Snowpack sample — Buffalo Mountain, Silverthorne, Colorado, USA (2/22/26, 2:02 PM MST)
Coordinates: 39.622, -106.113
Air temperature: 33 °F
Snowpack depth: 63 cm
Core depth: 50 cm
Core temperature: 28.4 °F
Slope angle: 11°, slope face: 116°
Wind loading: low
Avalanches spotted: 0
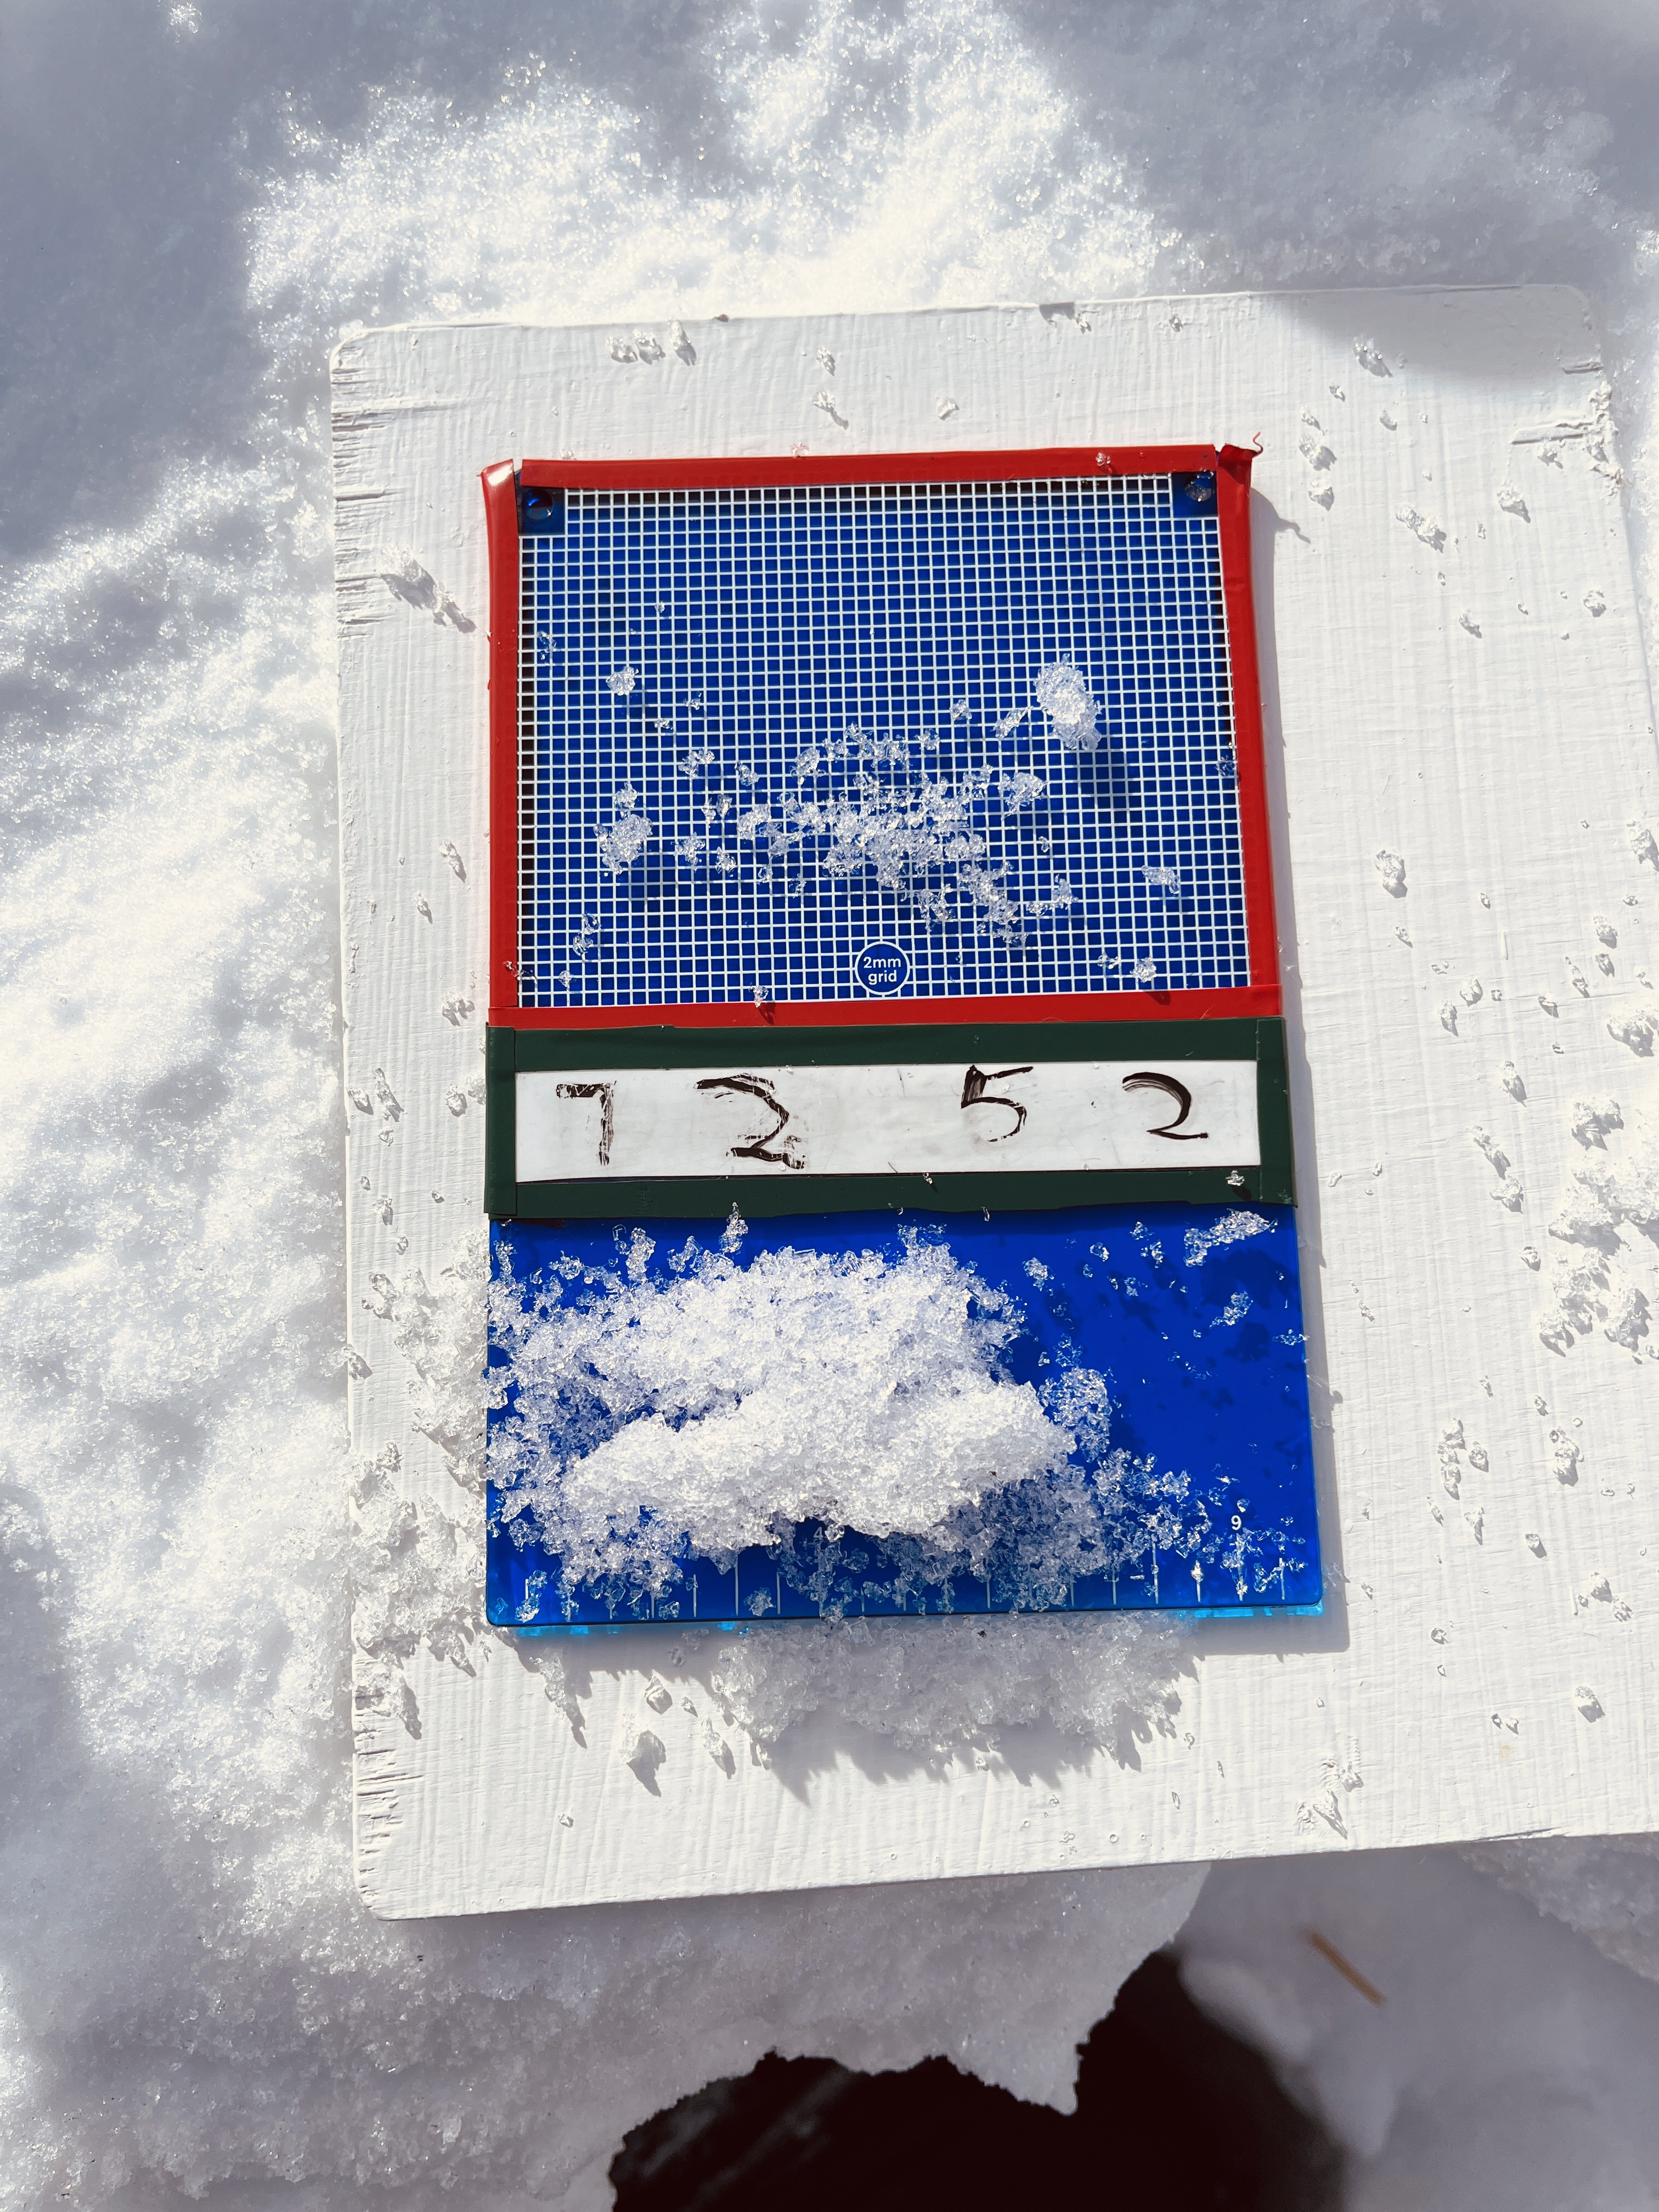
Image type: crystal_card
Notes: In a firebreak similar to site 1, minimal wind loading with no spotted avalanches (not many faces in view though)